Field crop: maize
Growth stage: 2
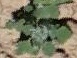
Species: chenopodium